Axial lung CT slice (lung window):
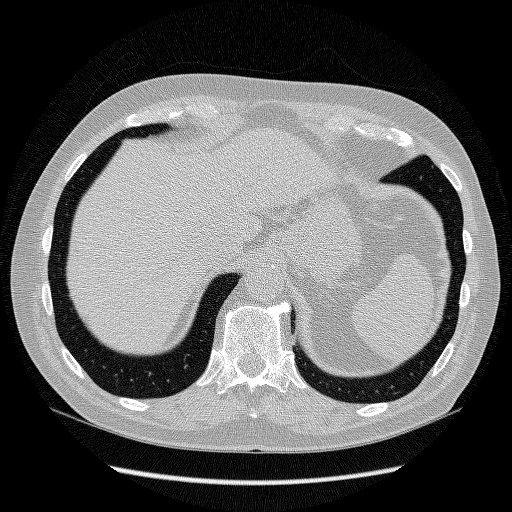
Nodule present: no